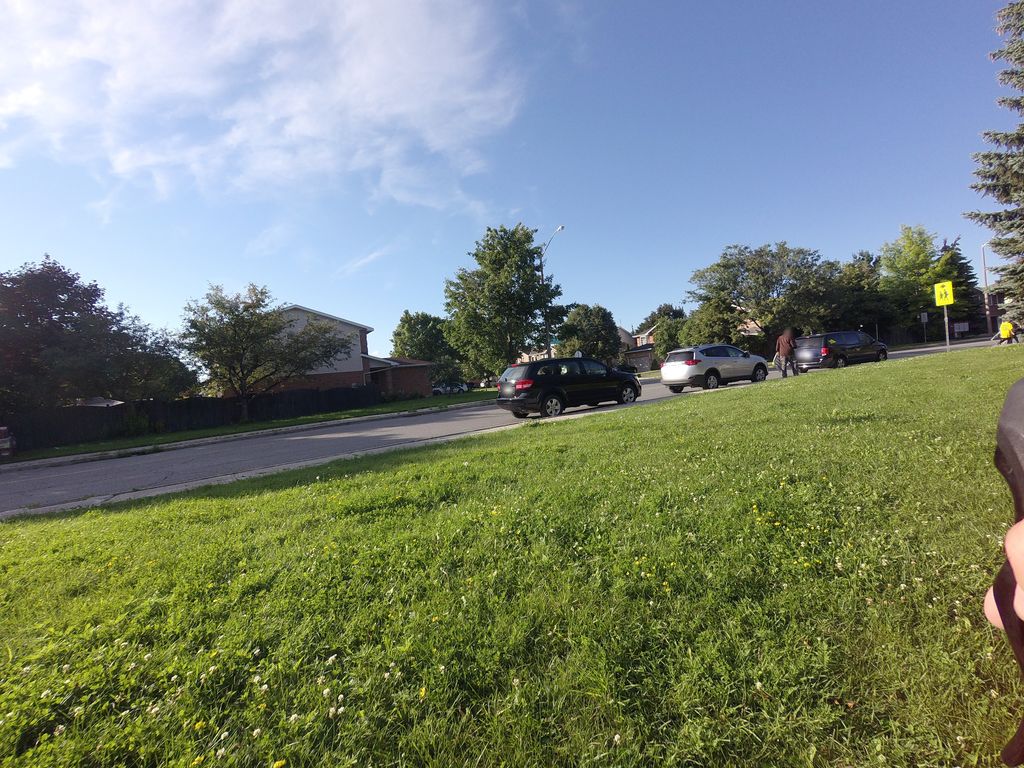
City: ottawa-gatineau